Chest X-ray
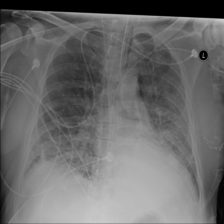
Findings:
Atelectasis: negative
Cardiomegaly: negative
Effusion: negative
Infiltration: positive
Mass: negative
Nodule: positive
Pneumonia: positive
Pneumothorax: negative
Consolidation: negative
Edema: negative
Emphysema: negative
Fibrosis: negative
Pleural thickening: negative
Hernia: negative